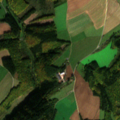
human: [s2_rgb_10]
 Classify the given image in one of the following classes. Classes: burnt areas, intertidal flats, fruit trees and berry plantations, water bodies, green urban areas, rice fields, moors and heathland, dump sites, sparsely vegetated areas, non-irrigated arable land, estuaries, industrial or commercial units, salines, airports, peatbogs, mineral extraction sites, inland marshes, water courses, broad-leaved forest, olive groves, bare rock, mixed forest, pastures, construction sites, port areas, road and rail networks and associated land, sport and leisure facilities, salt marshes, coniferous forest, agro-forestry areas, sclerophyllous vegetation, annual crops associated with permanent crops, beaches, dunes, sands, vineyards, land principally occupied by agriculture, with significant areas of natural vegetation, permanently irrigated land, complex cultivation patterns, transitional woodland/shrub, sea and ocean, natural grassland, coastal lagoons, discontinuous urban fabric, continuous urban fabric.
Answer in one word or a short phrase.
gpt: non-irrigated arable land, complex cultivation patterns, land principally occupied by agriculture, with significant areas of natural vegetation, broad-leaved forest, coniferous forest